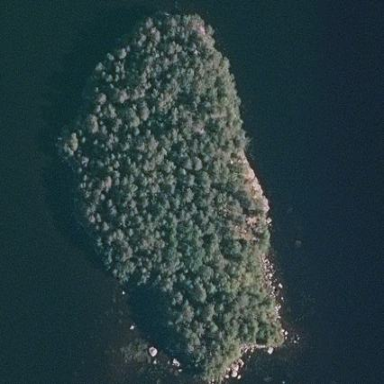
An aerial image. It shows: Islet.